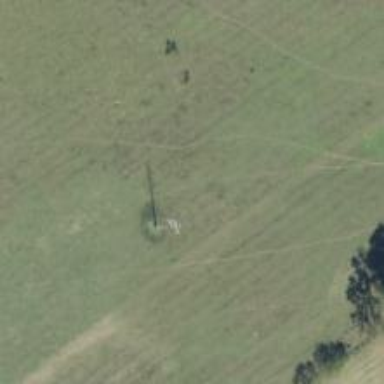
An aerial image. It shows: Power pole.